Field crop: maize
Growth stage: 2
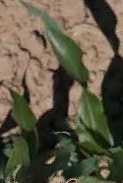
Species: maize